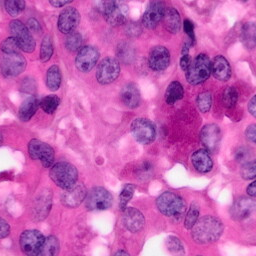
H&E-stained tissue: Pancreatic